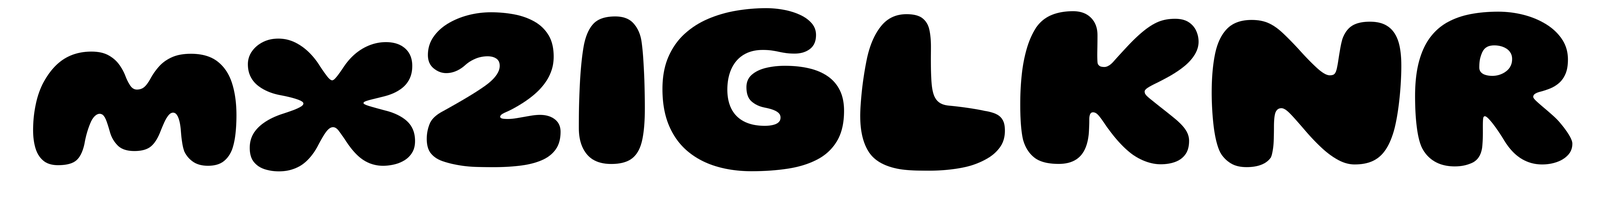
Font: Gluten_ExtraBold